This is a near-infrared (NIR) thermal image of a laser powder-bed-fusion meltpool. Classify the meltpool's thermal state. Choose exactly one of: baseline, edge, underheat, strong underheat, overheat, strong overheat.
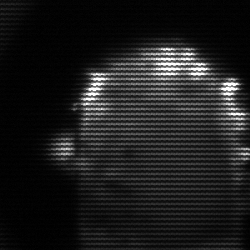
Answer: baseline